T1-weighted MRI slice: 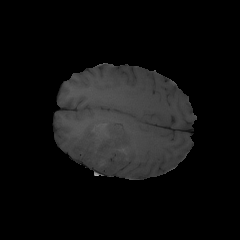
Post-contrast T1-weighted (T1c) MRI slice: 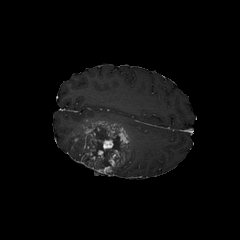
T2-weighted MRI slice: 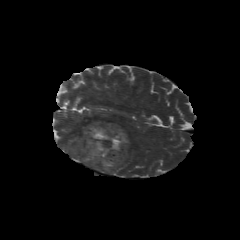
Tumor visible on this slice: yes